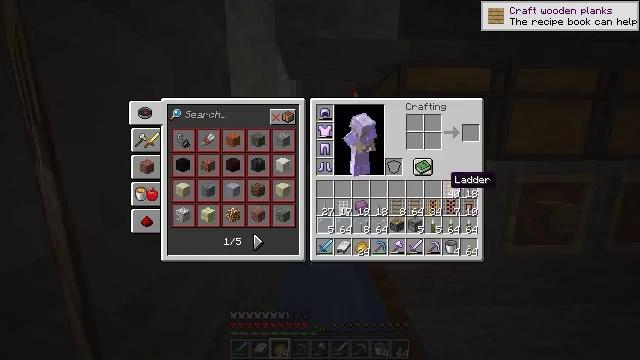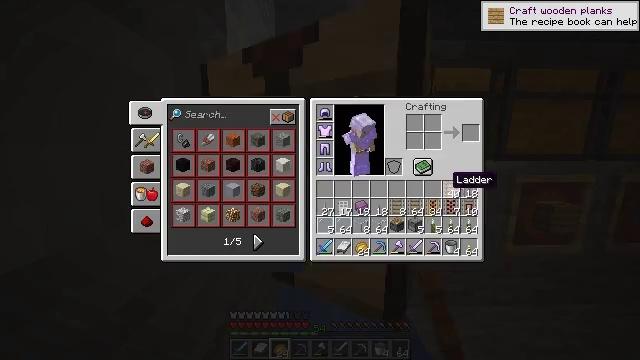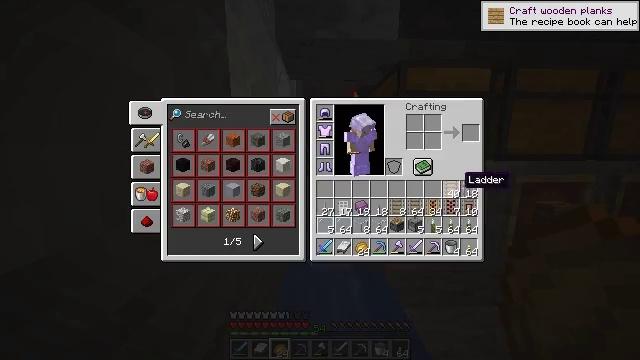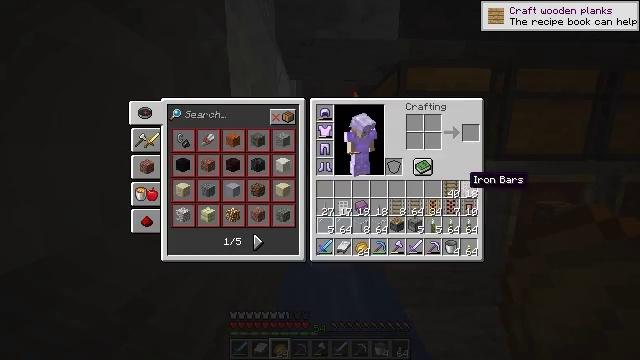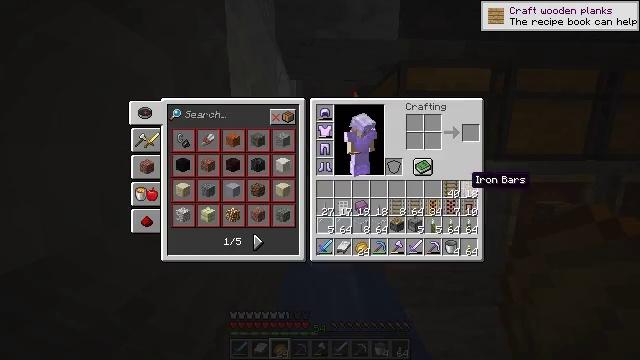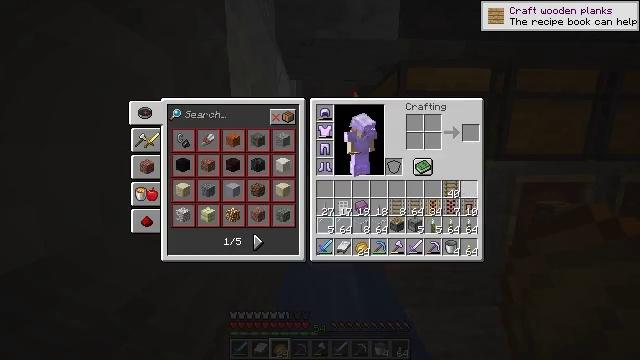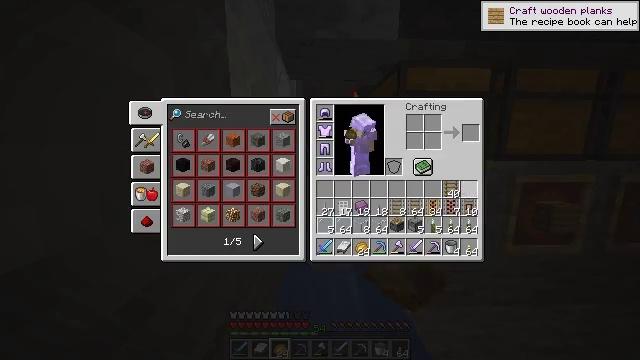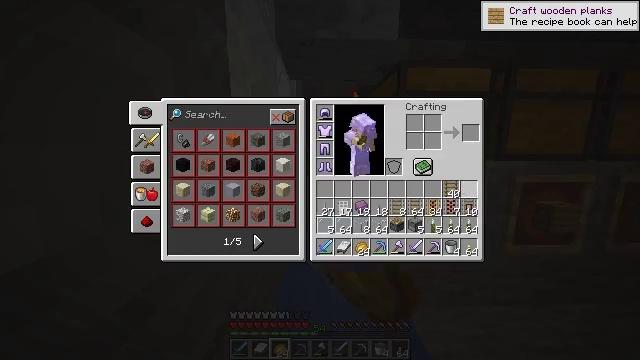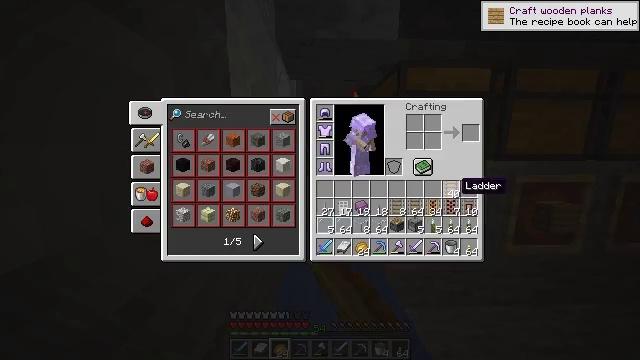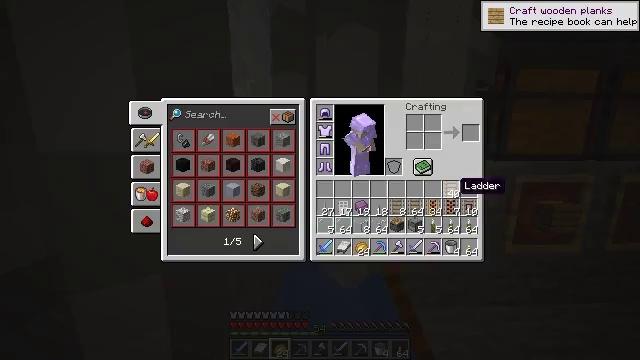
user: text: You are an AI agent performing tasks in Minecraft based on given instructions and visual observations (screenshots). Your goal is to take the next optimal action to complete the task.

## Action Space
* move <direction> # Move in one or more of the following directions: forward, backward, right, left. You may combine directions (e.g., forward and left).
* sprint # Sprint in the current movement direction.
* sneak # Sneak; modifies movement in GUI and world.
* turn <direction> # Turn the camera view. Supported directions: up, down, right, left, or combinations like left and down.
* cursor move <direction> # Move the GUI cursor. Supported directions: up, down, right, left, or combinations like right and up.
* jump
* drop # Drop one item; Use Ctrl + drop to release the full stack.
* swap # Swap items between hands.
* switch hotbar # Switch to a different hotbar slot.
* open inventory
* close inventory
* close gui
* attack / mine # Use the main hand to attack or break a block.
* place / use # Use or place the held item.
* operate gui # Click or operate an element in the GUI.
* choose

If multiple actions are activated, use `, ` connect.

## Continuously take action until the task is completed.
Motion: motion action
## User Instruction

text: Drop iron bars.
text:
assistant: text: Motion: sprint, drop, open gui
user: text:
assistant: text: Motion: sprint, cursor move right, drop
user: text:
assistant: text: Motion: sprint
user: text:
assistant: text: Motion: sprint
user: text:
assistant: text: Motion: sprint, drop
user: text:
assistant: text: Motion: sprint, drop
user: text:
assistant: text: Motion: sprint
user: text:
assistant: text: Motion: sprint, cursor move left
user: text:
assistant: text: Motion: sprint
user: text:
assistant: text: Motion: sprint